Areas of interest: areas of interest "Sport and cultural"
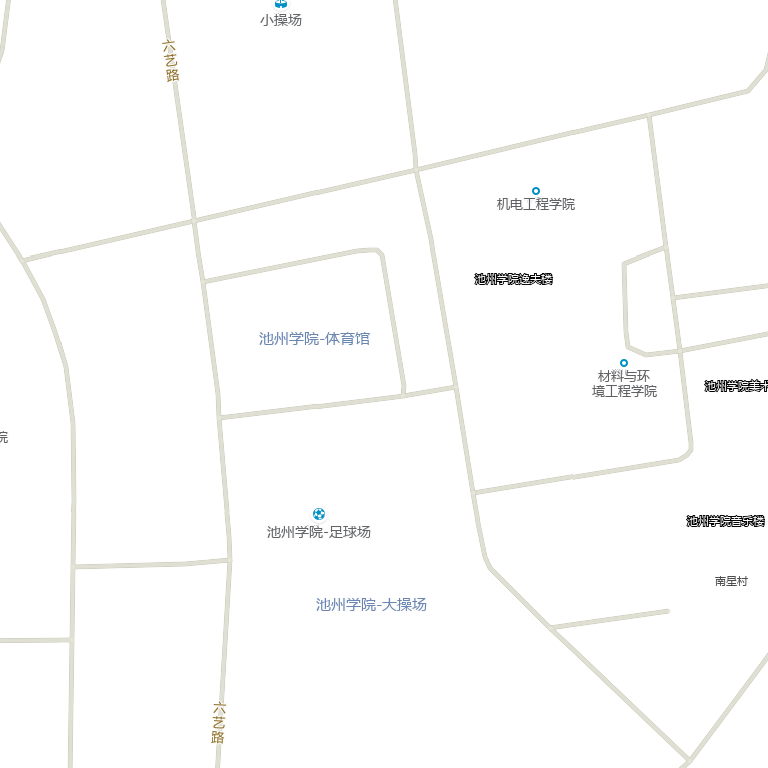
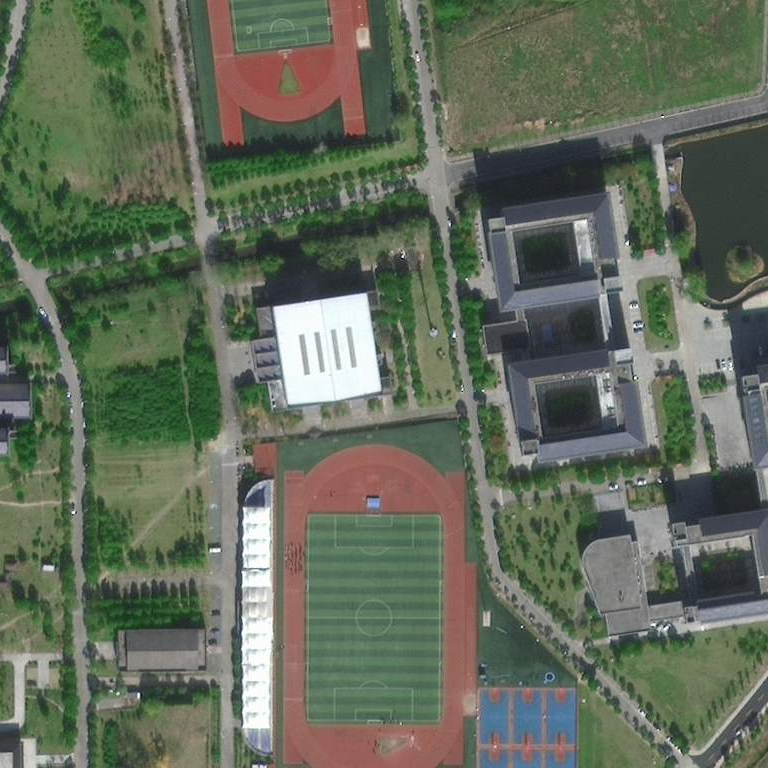